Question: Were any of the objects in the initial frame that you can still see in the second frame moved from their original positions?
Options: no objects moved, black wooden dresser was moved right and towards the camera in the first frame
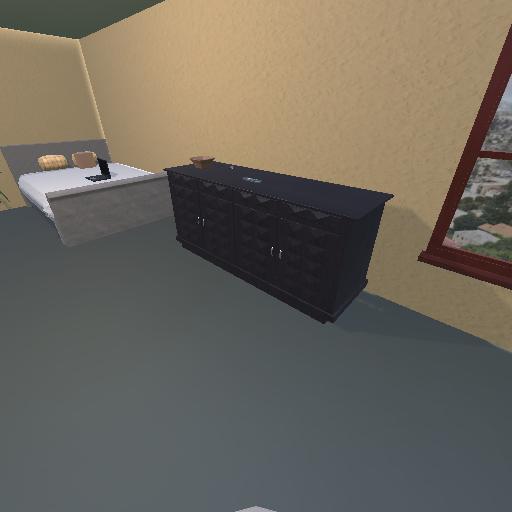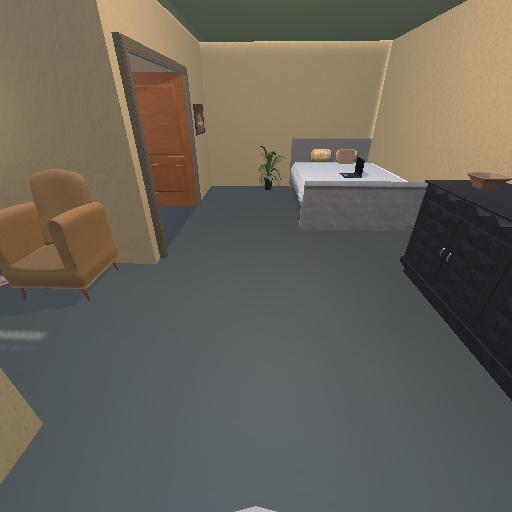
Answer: no objects moved